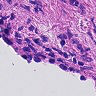
Metastatic tissue present: no